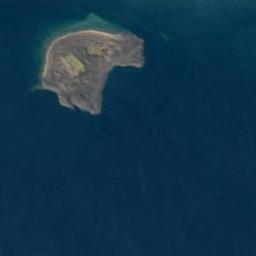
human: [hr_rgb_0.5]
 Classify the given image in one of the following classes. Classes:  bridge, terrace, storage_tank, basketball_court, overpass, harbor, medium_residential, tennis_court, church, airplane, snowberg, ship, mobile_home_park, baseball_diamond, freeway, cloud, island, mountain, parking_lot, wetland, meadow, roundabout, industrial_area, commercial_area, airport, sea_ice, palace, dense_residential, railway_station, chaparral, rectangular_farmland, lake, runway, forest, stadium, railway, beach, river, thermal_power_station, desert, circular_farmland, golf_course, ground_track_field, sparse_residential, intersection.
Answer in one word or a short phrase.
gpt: island